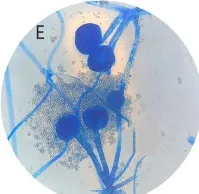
Asahii;. Rhizopus delemar lactophenol cotton blue stain showing stolons, and ,pigmented rhizoids, and ,the formation of sporangiophores, singly or in groups, from nodes directly above the rhizoids, x1000.
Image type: pathology (gram)